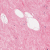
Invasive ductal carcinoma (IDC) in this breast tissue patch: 0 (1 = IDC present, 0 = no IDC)